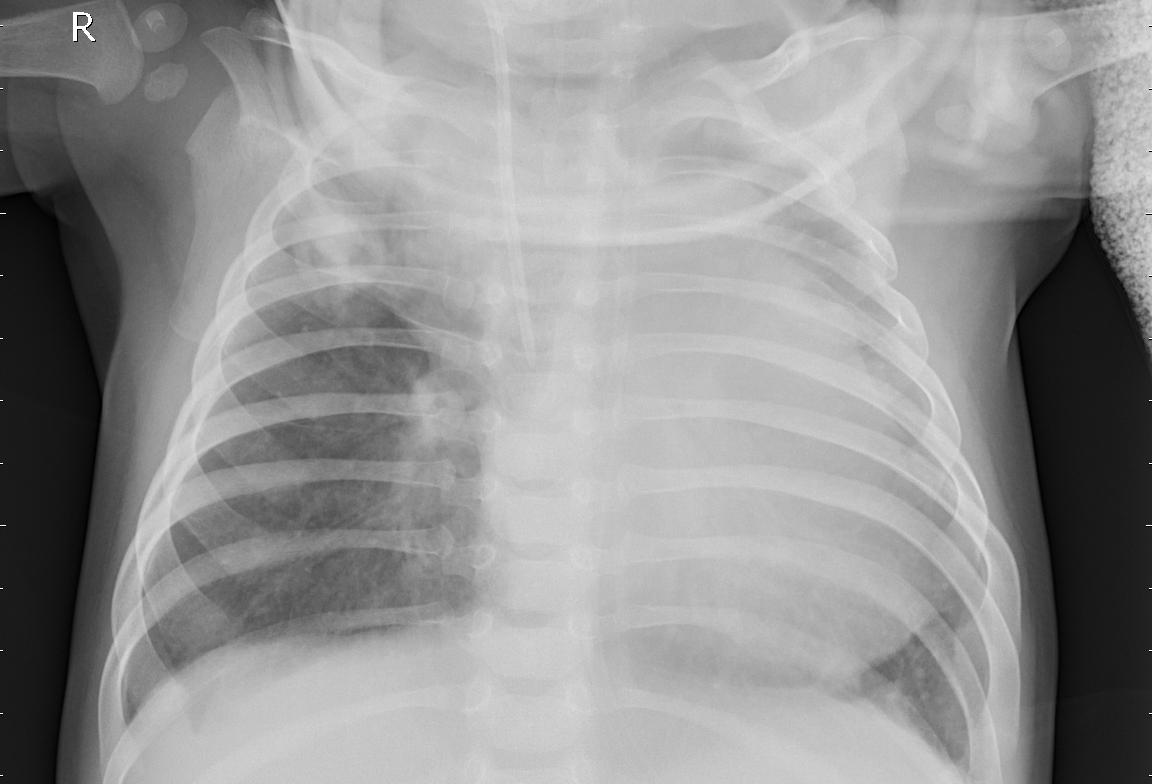
Diagnosis: PNEUMONIA